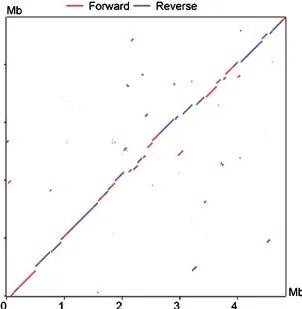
Nucleotide-based alignments with NUCmer. X-axis: reference genome of A dhakensis. Y-axis:. 19S0267028_D.
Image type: chart (chart)